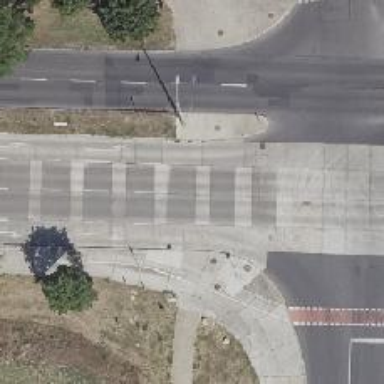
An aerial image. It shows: Unmarked crossing with pedestrian island.